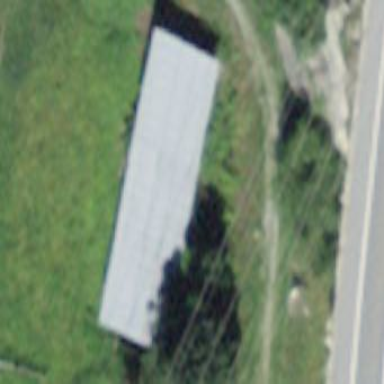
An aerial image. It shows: Stable building.